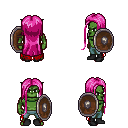
a pixel art fantasy rpg character, male body template, orc, green skin, red tattered cape, teal pants, pink extra-long hairstyle, black shoes, shield, four views (front, back, left, right), 2x2 character sprite sheet, small pixel art, hard edges, no anti-aliasing